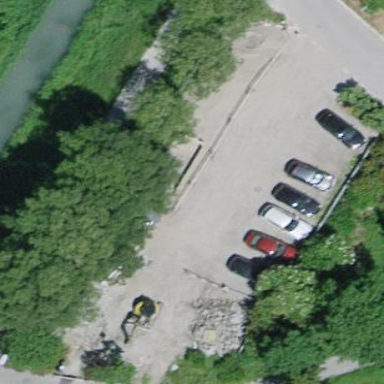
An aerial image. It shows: Parking area with surface.